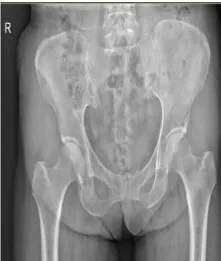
(C) Pelvis X-ray showed small and low-density bone destruction zone in the pelvis and proximal femur.
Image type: radiology (x_ray)